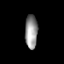
Tissue: prostate
Cell type: T cells
Senescence score: 0.3597
Nuclear area (px): 413
Mean DAPI intensity: 148.872